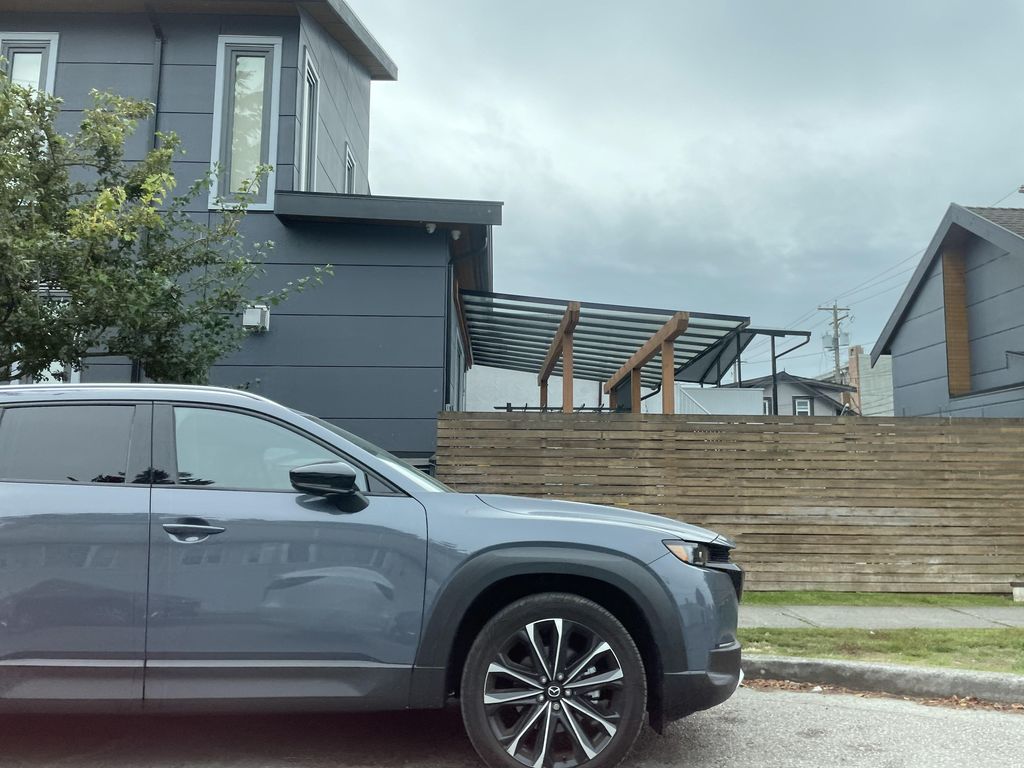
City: vancouver